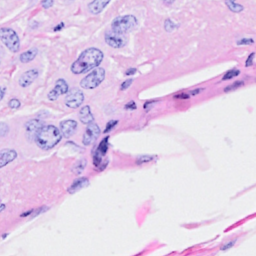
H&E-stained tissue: Breast